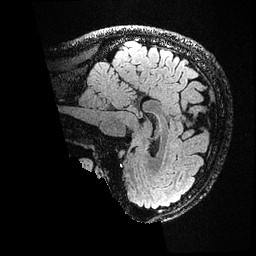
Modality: FLAIR
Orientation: sagittal
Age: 24
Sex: male
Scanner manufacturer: ge
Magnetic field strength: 3 T
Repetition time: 4.802 s
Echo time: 0.1165 s